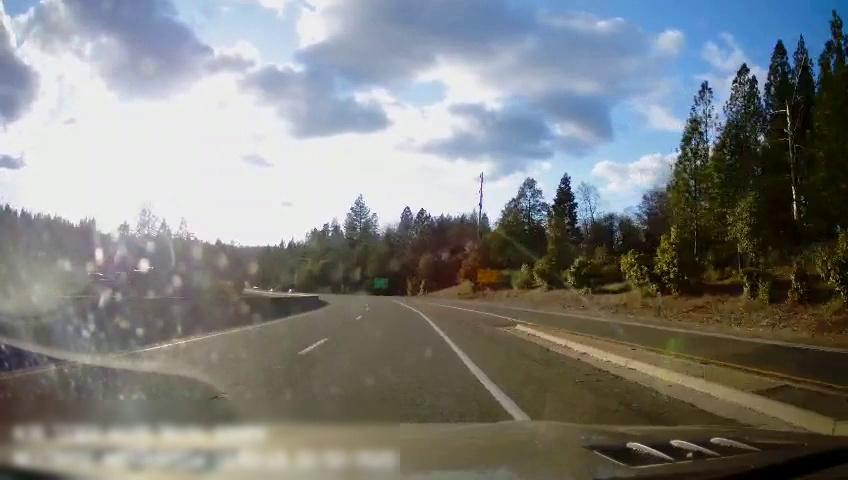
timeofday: Day
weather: Sunny
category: Drivable Space
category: Lanes | Alternate Lane
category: Lanes | Current Lane
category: Lanes | Current Lane
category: Lanes | Alternate Lane
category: Traffic | Signs
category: Traffic | Signs